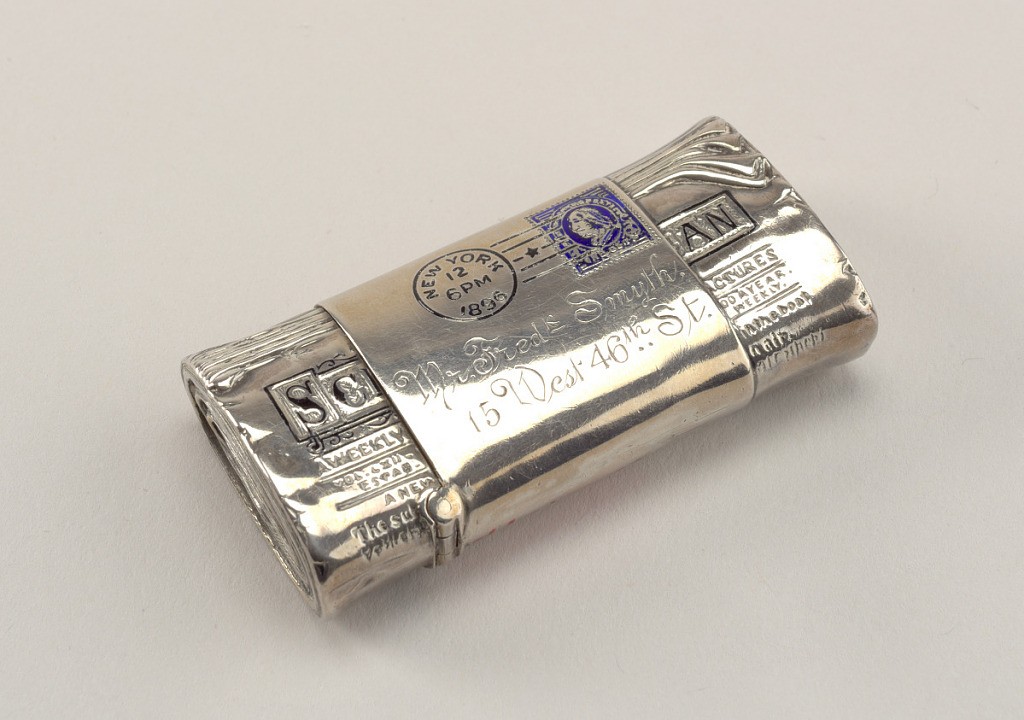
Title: "Scientific American"
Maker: Enos Richardson & Company
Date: ca. 1890
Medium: Silver, enamel
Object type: Matchsafe
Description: In the form of a rolled and wrapped copy of Scientific American, front of the wrapper enameled with a New York, 1896 postmark and a blue one cent stamp, the reverse enameled with 3 red dots to simulate sealing wax. Wrapper inscribed "Mr. Fred Smyth, 15 West 46th St." Lid (left end of rolled paper) hinged on long, bottom edge. Both left and right ends, where paper appears to be coiled in a roll, likely also intended as strikers.